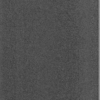
Label: dusty